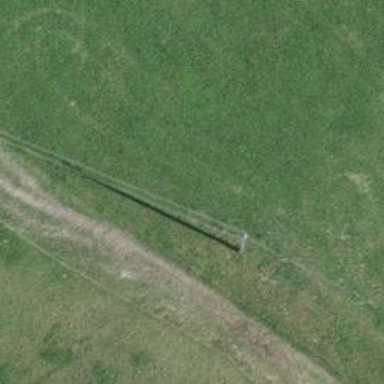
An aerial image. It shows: Utility pole in the area.